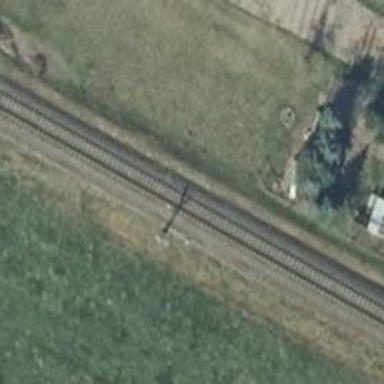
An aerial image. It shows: Light signal at railway crossing.